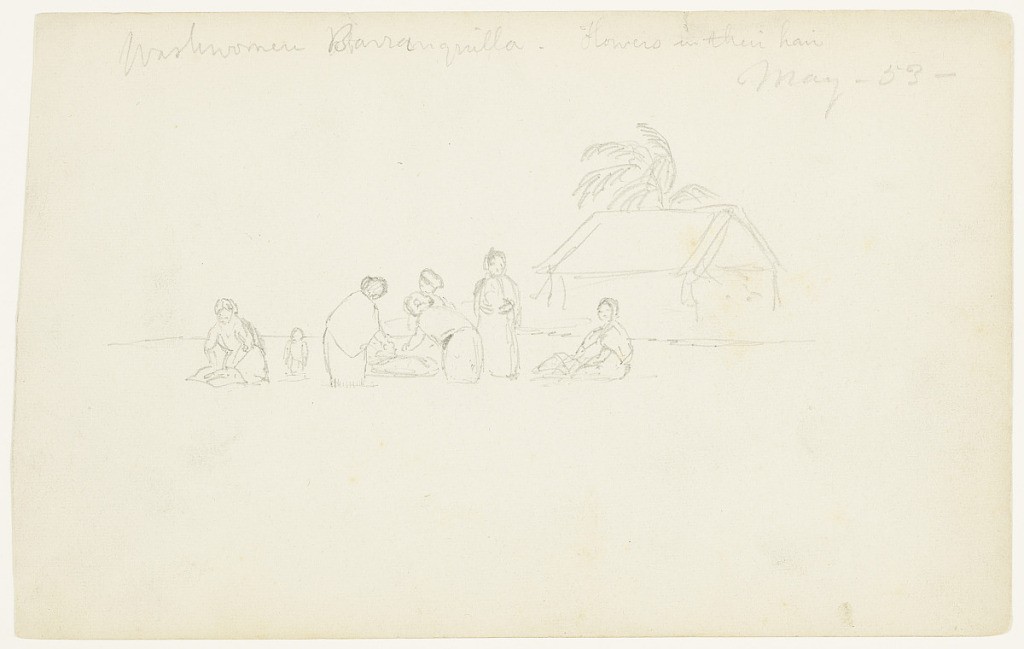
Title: Washwomen with Flowers in their Hair, Barranquilla, Colombia
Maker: Frederic Edwin Church, American, 1826–1900
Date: May 1-9, 1853
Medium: Graphite on white wove paper
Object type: drawing
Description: Figure and landscape study of six women and a child washing clothes in Barranquilla, Colombia. At left, one figure kneels as she works. At center, three women are hunched over a washing basin, while two figures at right return the viewer's gaze. In the background, a home and the top of a palm tree are visible.